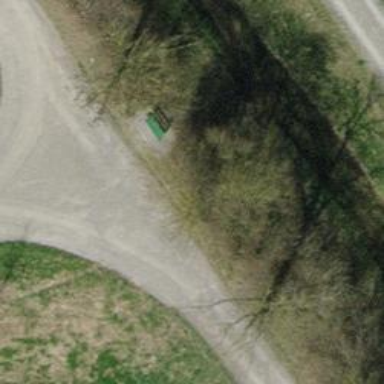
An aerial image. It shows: Bench for seating.